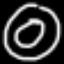
Label: donut